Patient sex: M
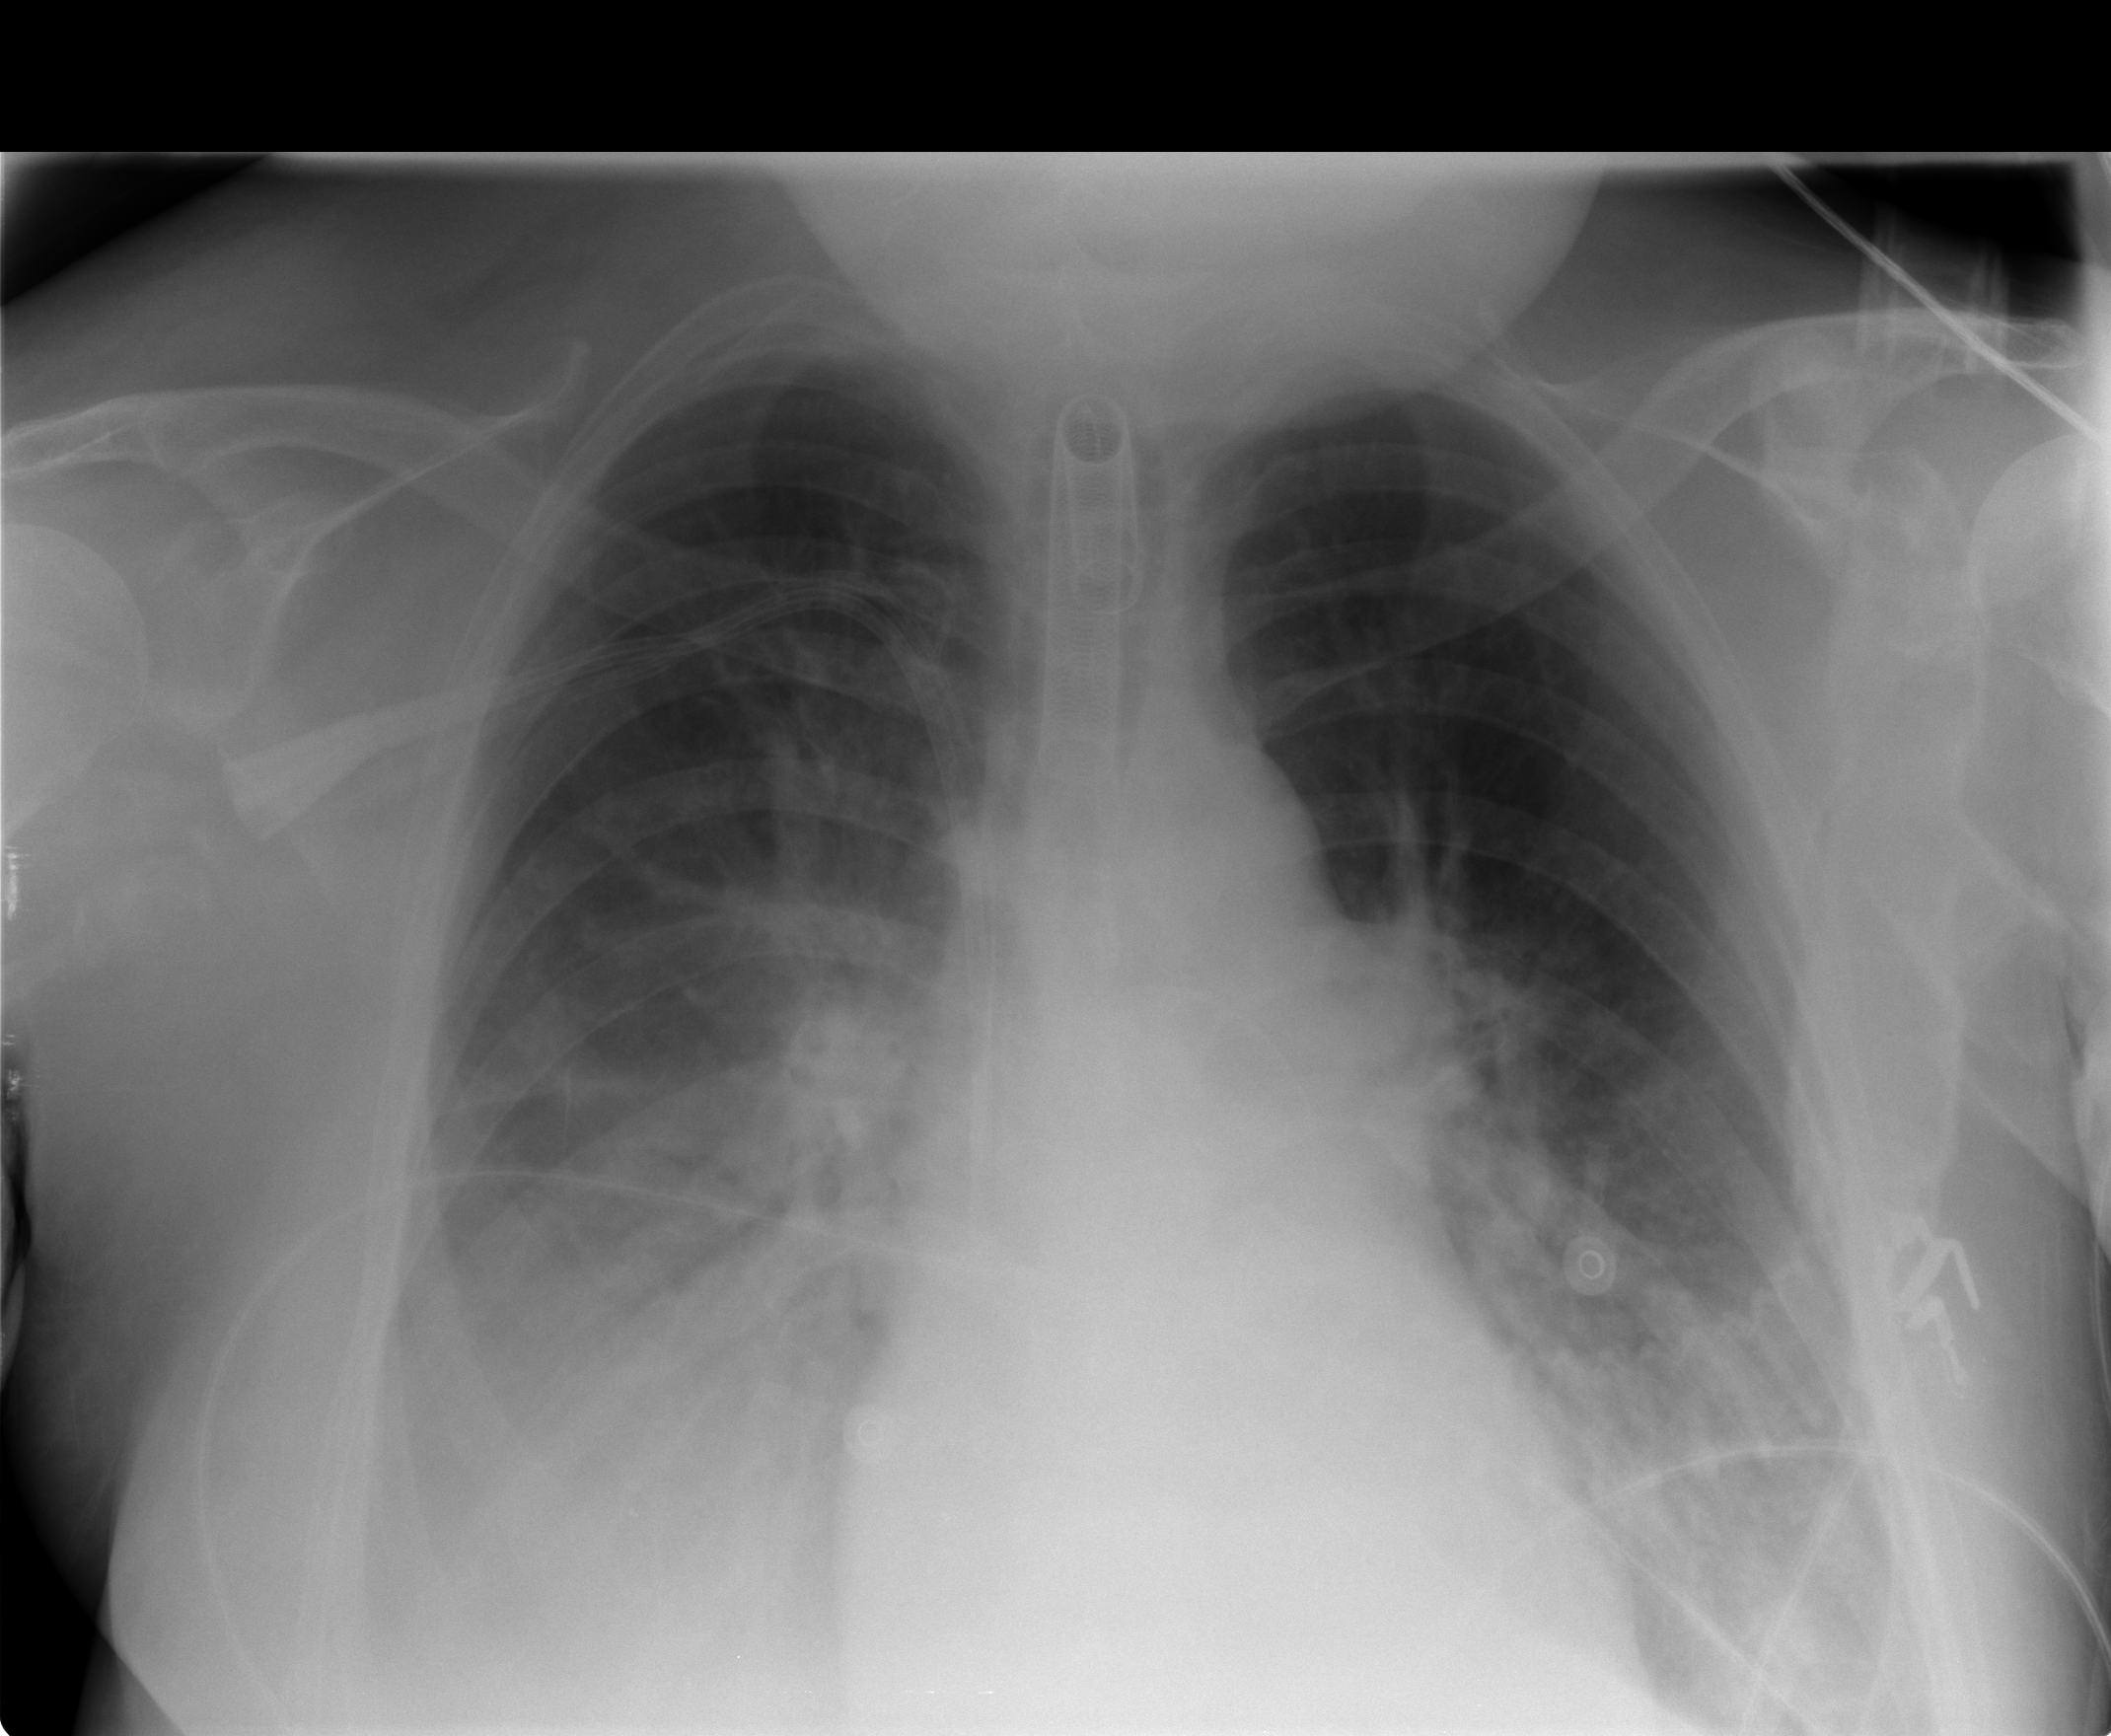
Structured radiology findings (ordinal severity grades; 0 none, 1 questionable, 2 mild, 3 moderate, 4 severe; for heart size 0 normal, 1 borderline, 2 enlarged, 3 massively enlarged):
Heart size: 0
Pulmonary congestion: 2
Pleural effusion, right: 3
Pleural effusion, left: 2
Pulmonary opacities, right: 2
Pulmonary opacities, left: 2
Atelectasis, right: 2
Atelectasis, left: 2